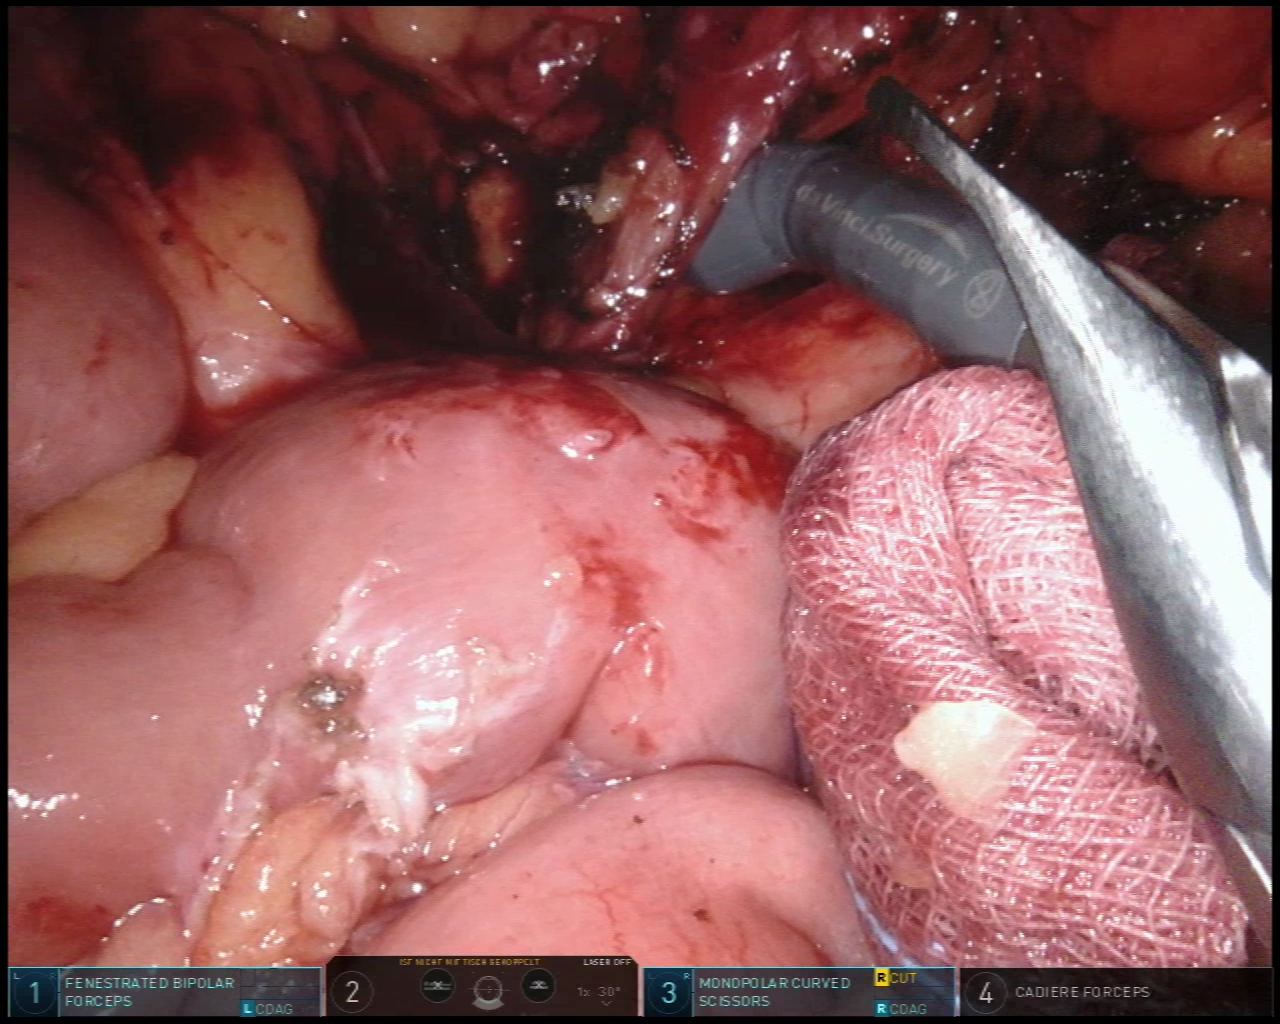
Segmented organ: small_intestine
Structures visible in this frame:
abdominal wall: no
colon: no
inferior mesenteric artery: no
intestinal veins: no
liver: no
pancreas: no
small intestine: yes
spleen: no
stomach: no
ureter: no
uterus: no
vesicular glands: no